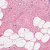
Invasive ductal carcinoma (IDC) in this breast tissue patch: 0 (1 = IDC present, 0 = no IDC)